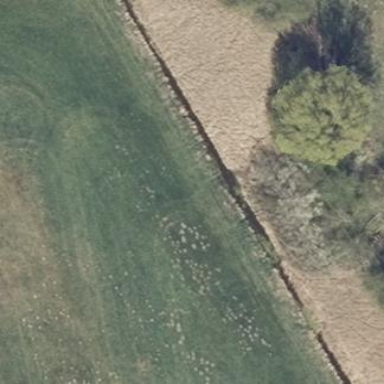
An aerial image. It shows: Open area covered with grass.